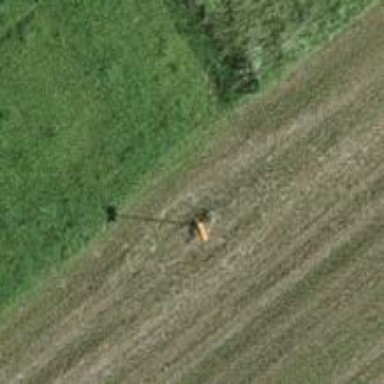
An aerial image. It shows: Pole with roof cover.